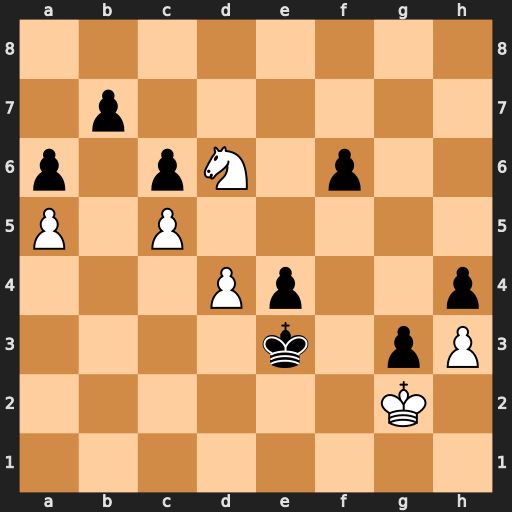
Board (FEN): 8/1p6/p1pN1p2/P1P5/3Pp2p/4k1pP/6K1/8
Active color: w
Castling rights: -
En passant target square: -
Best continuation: Nf5+ Kf4 Nxh4